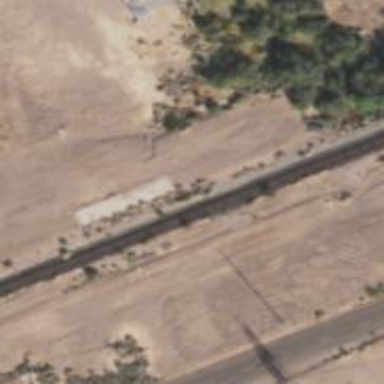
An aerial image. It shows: Abandoned railway siding.